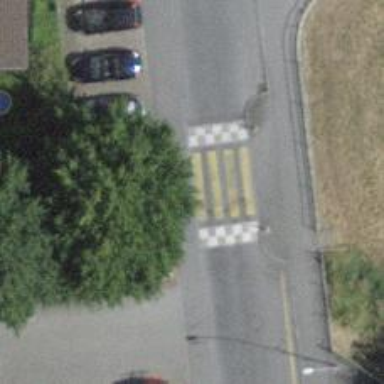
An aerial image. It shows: Kerb serving as barrier.